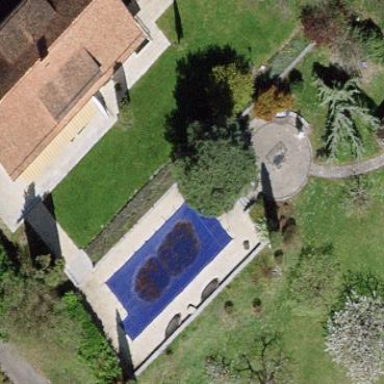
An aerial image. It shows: Swimming pool located in leisure land.